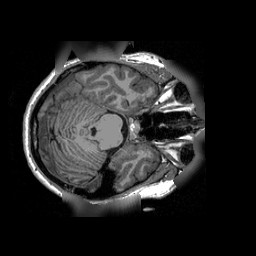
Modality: T1w
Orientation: coronal